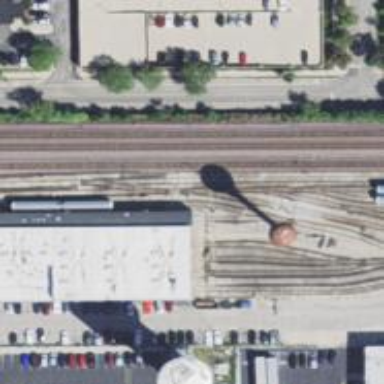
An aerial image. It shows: Electrified rail passing through service yard.